Question: Count the number of objects in the diagram.
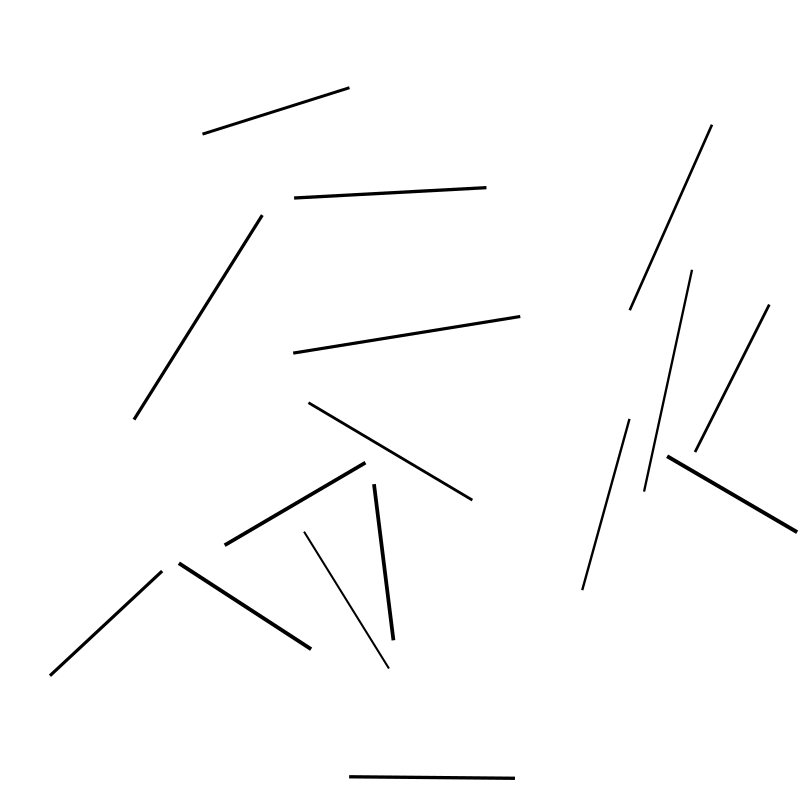
Answer: 16